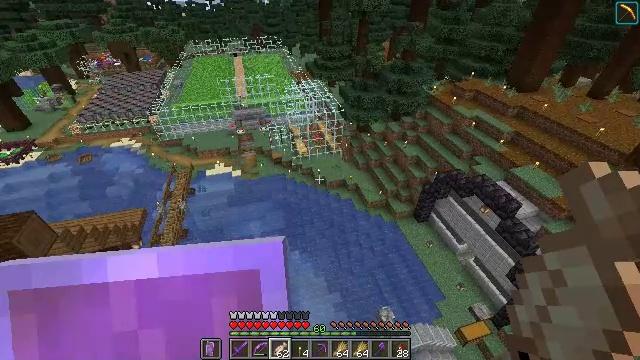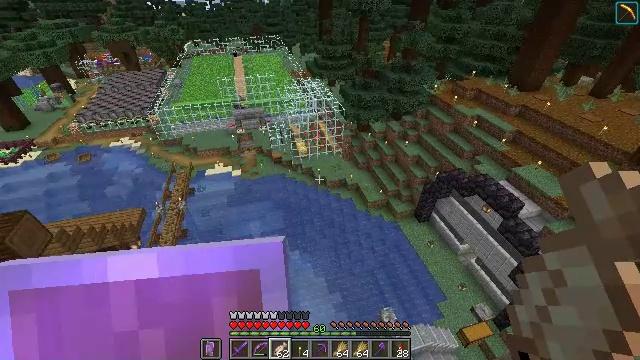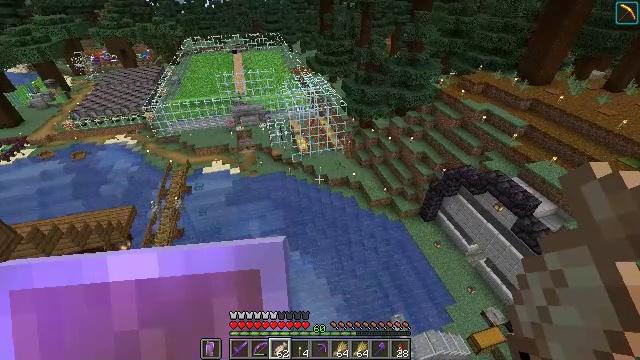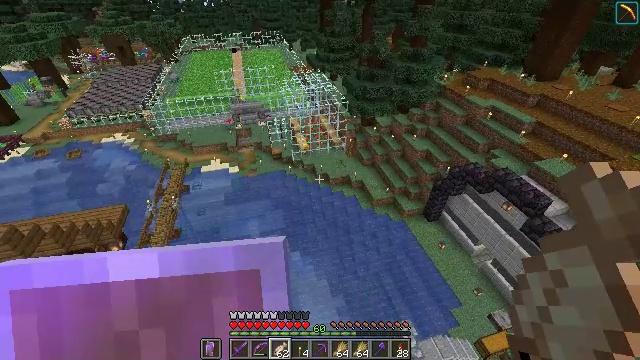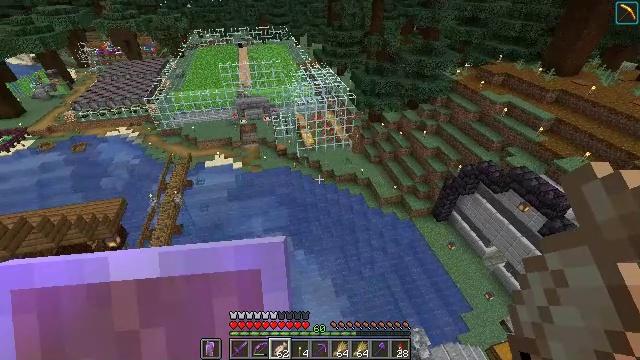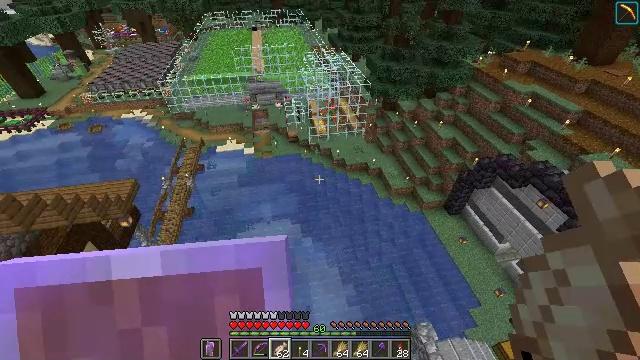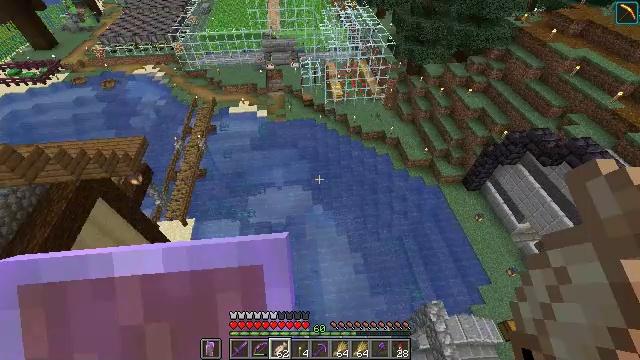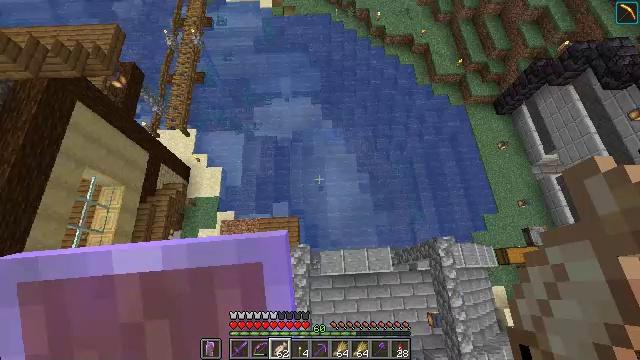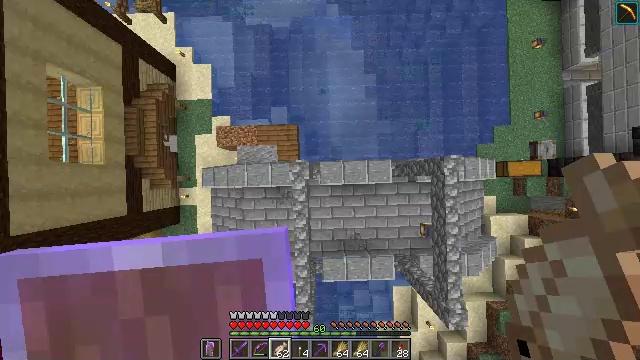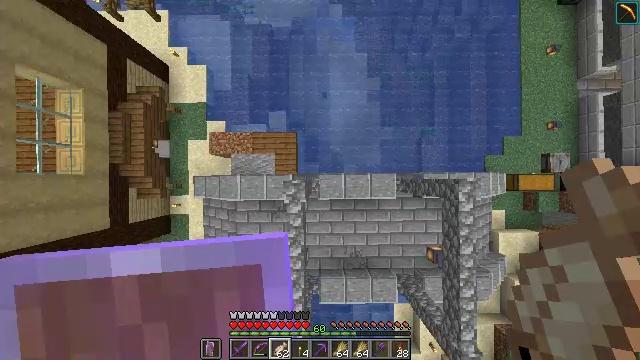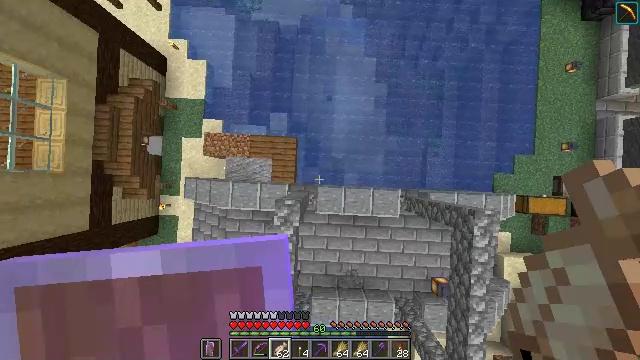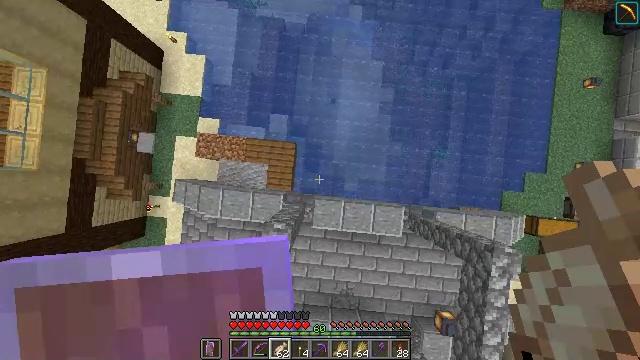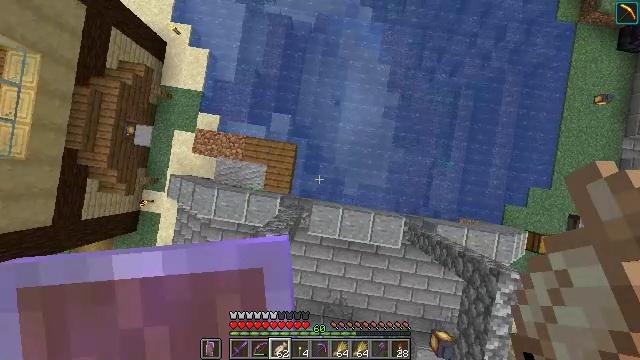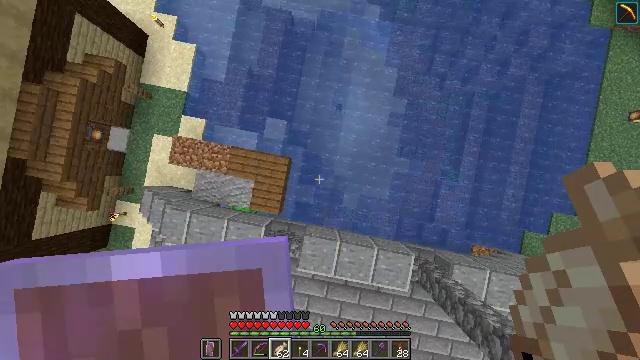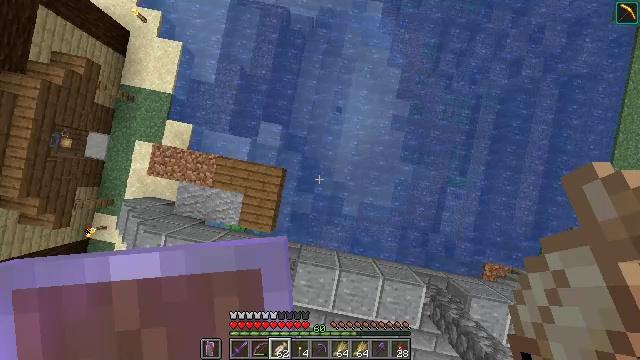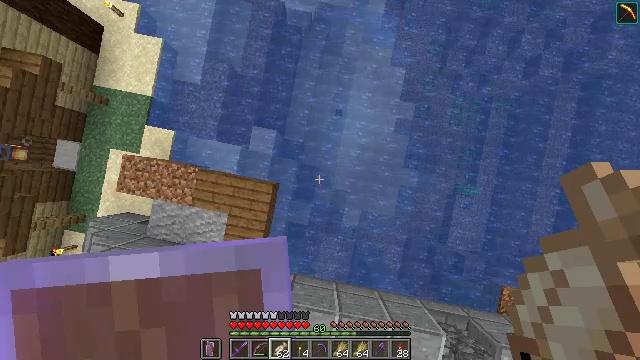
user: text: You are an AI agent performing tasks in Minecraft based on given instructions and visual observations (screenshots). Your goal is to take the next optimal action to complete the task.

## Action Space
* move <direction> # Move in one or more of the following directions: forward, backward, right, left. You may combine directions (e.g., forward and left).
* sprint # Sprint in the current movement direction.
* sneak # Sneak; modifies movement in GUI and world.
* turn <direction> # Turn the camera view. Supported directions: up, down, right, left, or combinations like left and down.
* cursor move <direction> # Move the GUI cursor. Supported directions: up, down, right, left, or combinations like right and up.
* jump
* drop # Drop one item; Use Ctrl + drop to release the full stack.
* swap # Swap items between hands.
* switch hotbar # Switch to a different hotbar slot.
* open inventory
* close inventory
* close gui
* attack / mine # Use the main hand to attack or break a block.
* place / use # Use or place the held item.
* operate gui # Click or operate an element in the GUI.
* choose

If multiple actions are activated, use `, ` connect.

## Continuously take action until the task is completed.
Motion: motion action
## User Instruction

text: Craft a hay block.
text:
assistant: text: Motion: no_op
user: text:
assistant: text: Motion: no_op
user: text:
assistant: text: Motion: no_op
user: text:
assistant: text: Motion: turn left
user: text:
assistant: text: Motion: turn left and down
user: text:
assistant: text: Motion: turn left and down
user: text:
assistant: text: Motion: turn left and down
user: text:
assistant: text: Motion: turn left and down
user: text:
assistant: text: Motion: turn left and down
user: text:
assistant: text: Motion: turn left and down
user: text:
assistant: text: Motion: turn left and down
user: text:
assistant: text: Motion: turn left and down
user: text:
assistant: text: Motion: turn left and down
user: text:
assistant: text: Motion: no_op
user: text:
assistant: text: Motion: no_op
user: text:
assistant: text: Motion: no_op
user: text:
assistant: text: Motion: turn left and up
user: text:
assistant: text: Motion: turn left and up
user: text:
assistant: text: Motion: turn left and up
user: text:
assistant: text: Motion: turn left and up
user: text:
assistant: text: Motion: turn left and up
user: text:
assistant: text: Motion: no_op
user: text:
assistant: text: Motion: no_op
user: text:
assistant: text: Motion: no_op
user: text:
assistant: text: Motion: no_op
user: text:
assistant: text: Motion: no_op
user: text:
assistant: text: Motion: turn right and up
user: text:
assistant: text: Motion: turn right and up
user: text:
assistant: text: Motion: turn right and up
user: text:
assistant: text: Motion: no_op